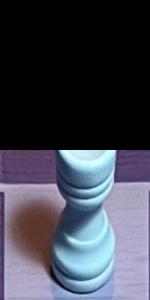
Label: Rook_White